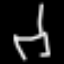
Label: chair